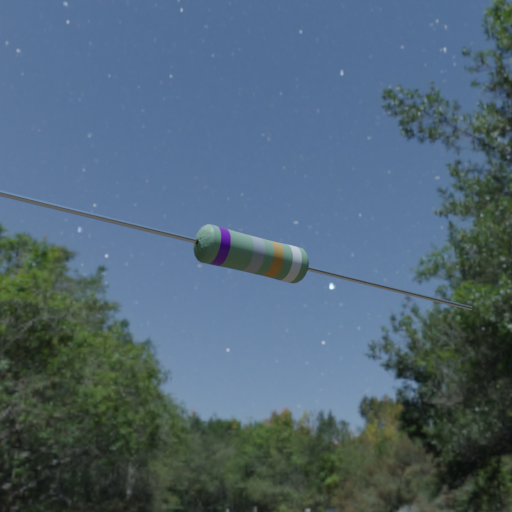
Resistor colour bands (in order): violet, silver, gold, white